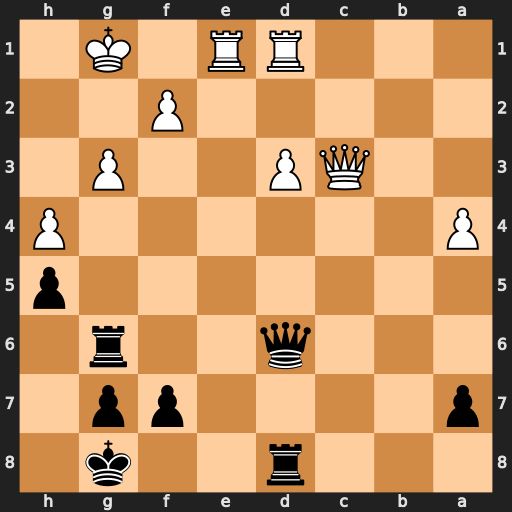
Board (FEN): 3r2k1/p4pp1/3q2r1/7p/P6P/2QP2P1/5P2/3RR1K1
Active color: b
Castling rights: -
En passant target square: -
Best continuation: Rxg3+ fxg3 Qxg3+ Kh1 Qh3+